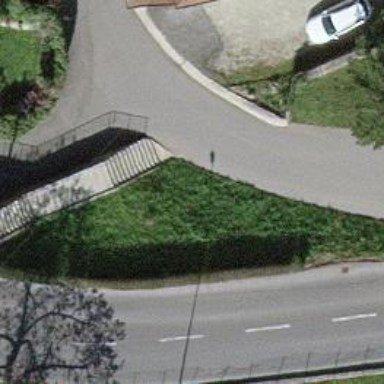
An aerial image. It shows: Set of steps on the road.